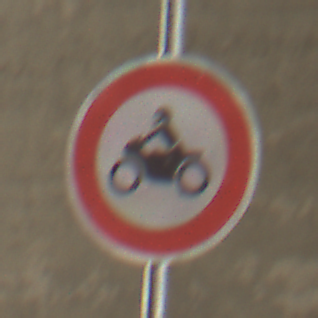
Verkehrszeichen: VerbotKraftraeder
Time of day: Midday
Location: Roofed (Tunnel)
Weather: NotSpecified
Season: NotSpecified
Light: Natural